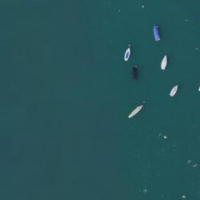
EUNIS habitat code: 14
Species observed at this site:
Phalacrocorax carbo
Aythya fuligula